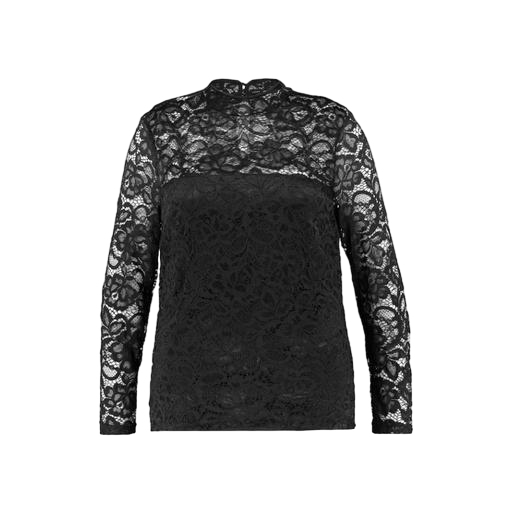
black ruby lace high neck top, black high neck lace, black mock neck lace blouse, white background